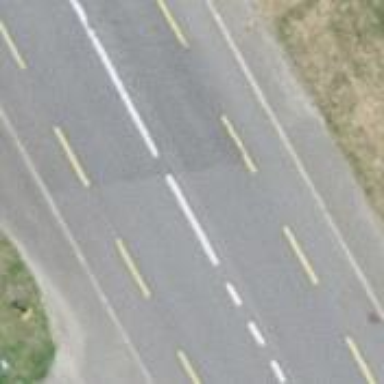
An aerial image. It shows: Primary highway bridge.